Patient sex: F
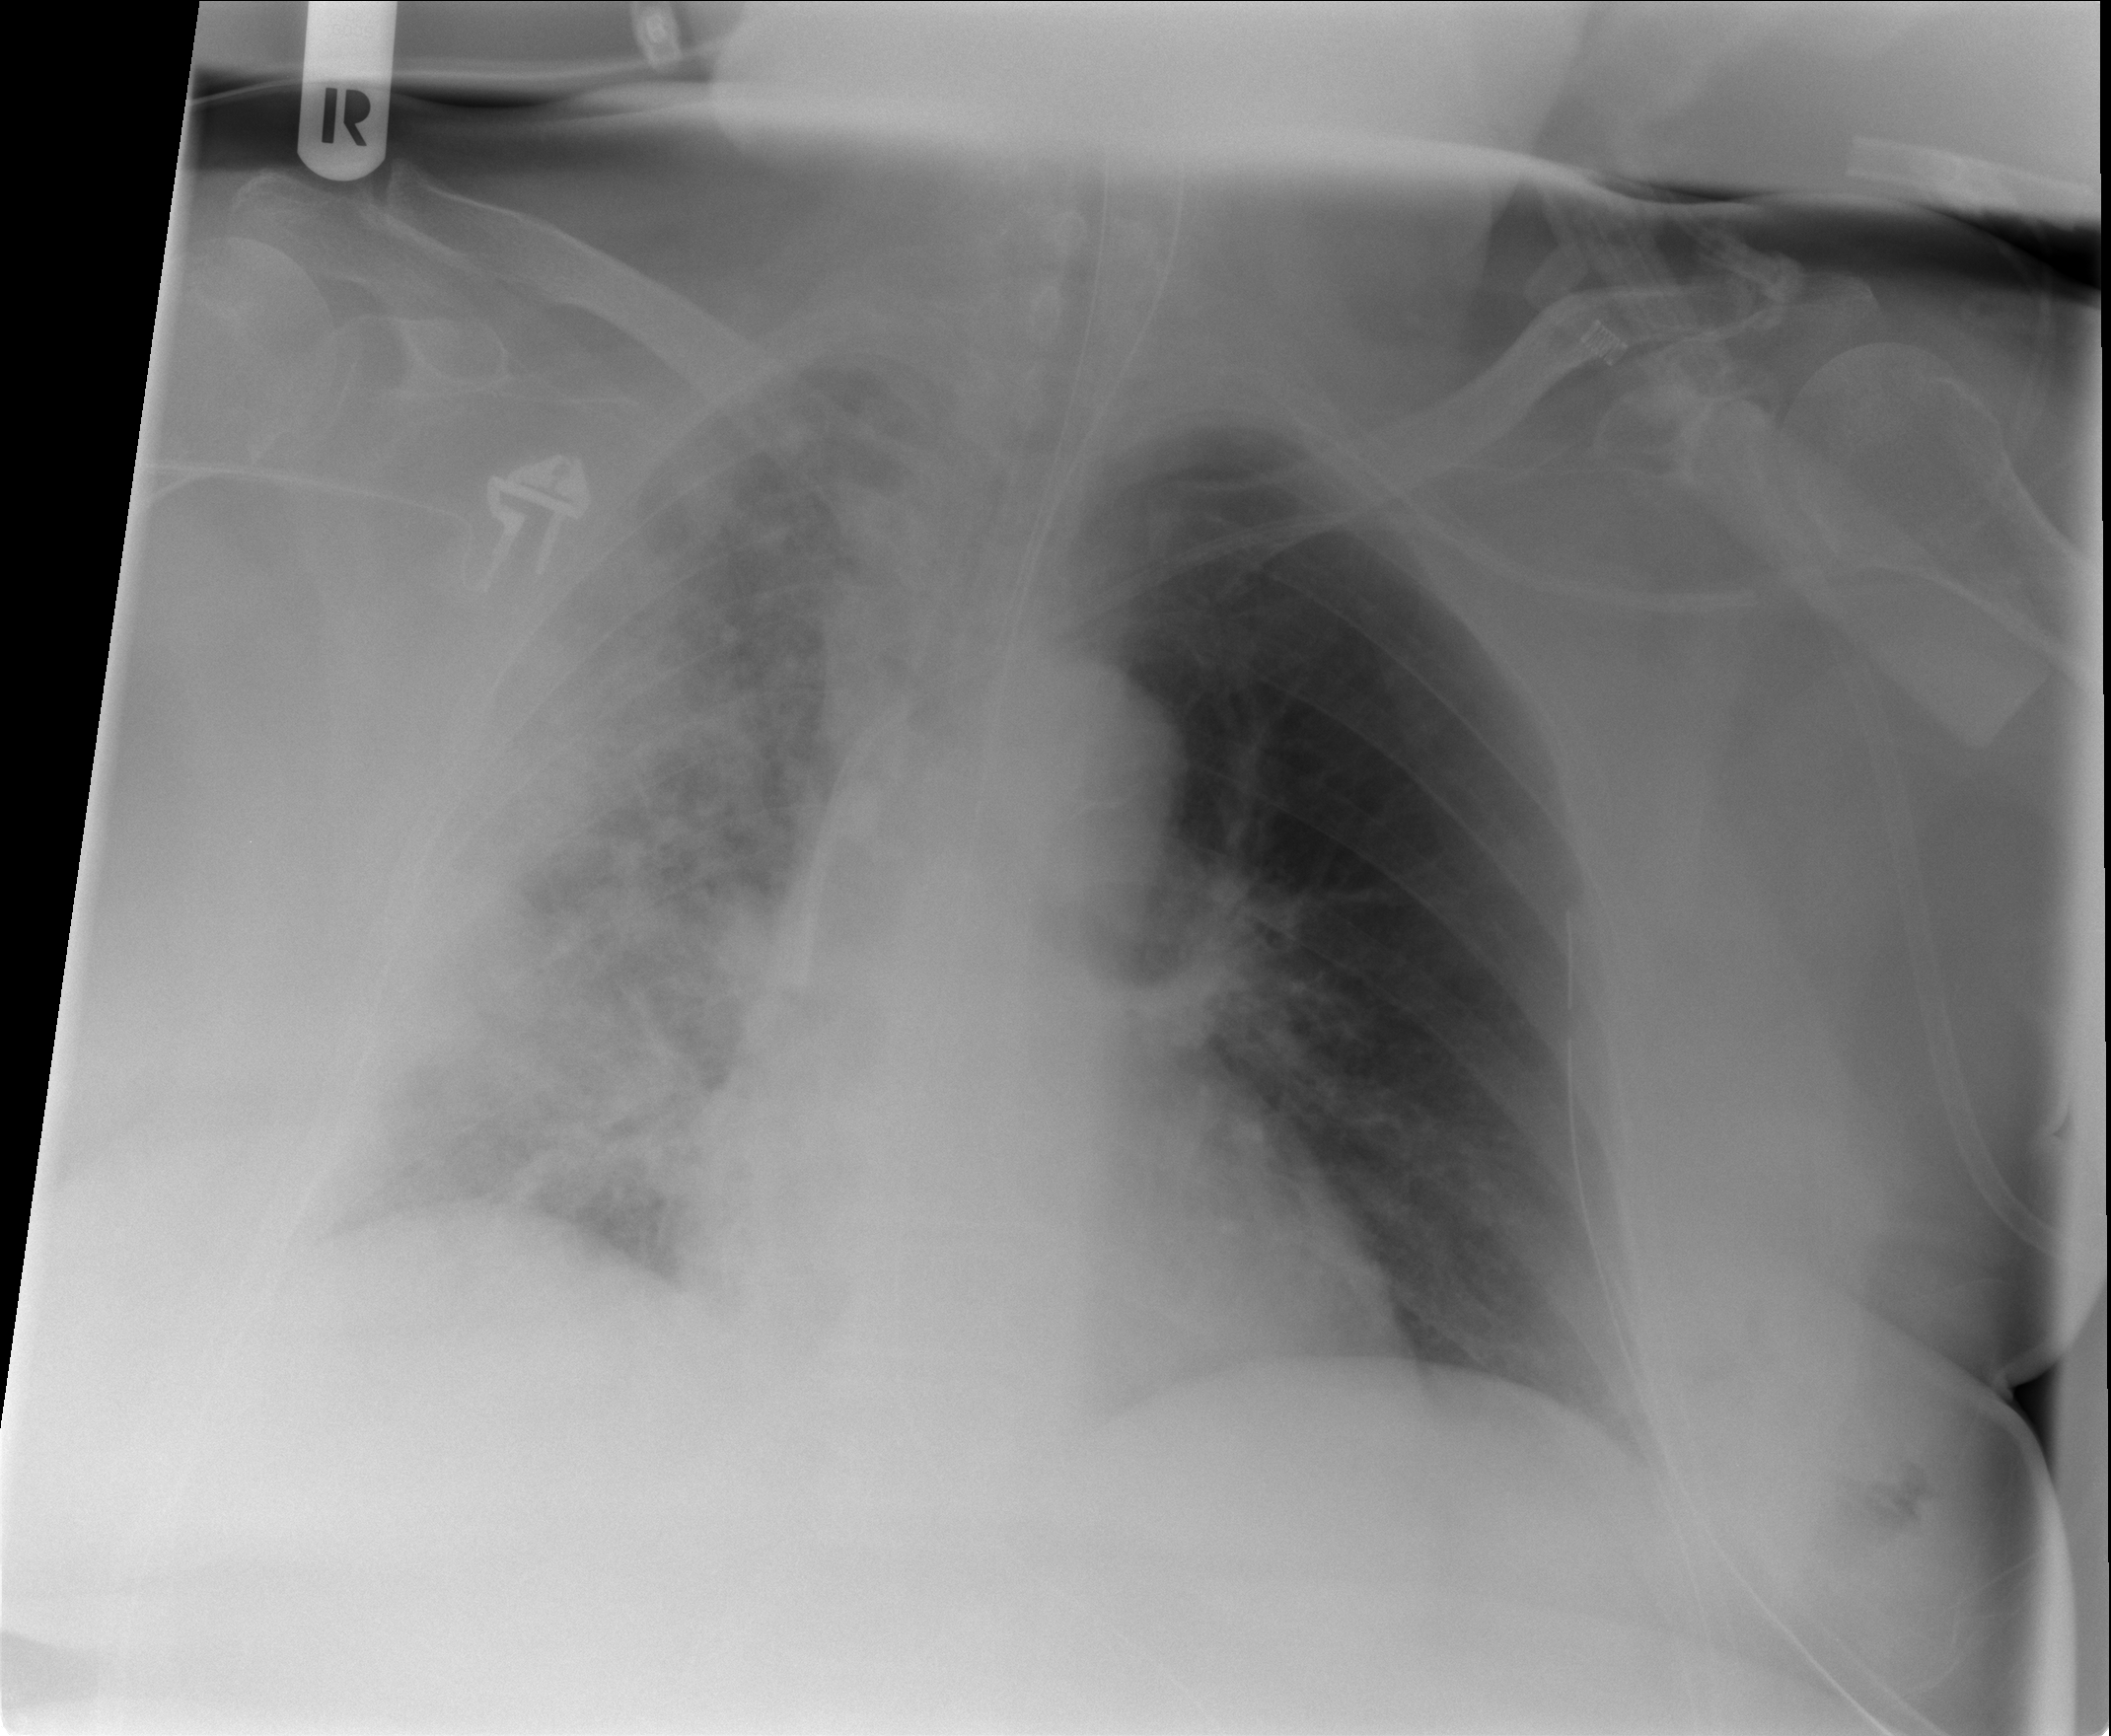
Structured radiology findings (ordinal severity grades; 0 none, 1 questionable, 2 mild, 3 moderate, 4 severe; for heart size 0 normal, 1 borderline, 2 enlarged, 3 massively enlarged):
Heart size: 0
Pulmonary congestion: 0
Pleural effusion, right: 0
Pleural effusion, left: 0
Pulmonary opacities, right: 4
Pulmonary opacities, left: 0
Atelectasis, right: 3
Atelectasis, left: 0